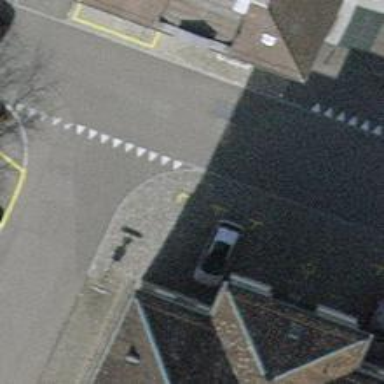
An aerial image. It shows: Car-sharing service available at this location.